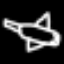
Label: airplane